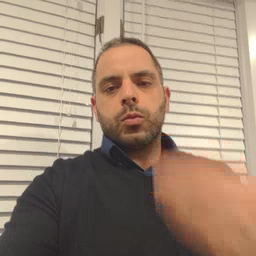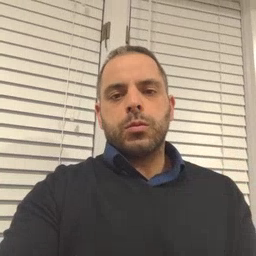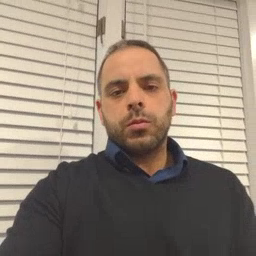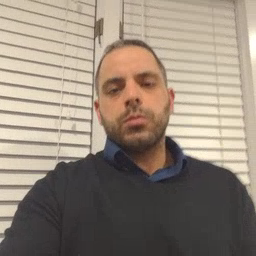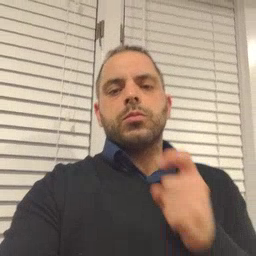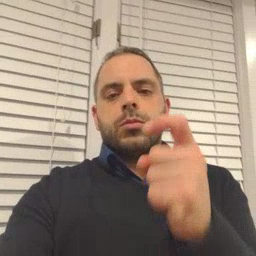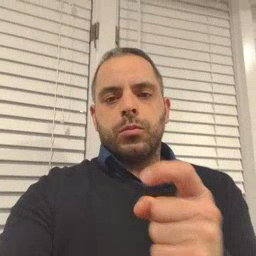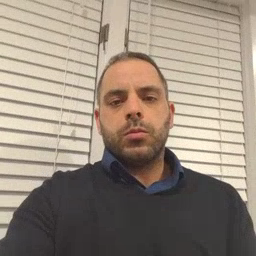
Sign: give